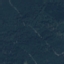
Land use / land cover: Forest